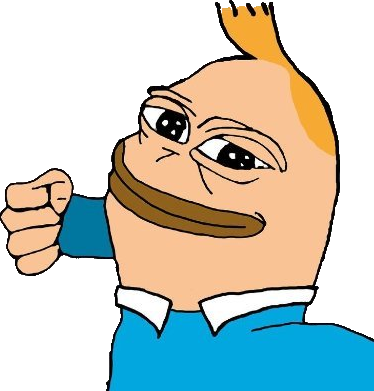
Label: 5_Pepe